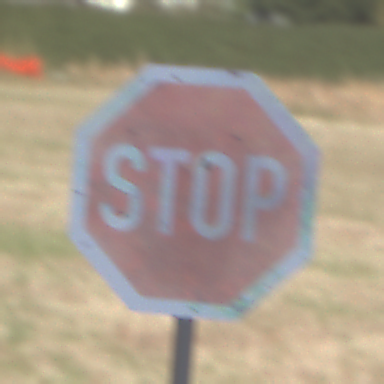
Verkehrszeichen: Stop
Umgebung: Outdoor, Suburban
Tageszeit: MorningAfternoon
Wetter: PartlyCloudy
Licht: Natural
Jahreszeit: NotSpecified
Kontrast: HighContrast